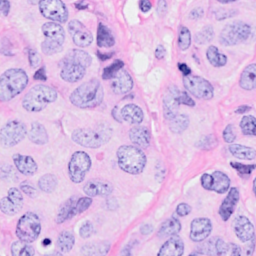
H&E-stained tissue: Breast